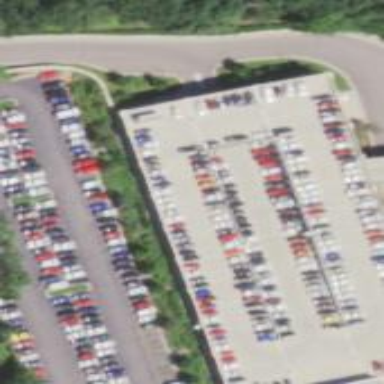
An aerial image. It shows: Multi-storey parking building.